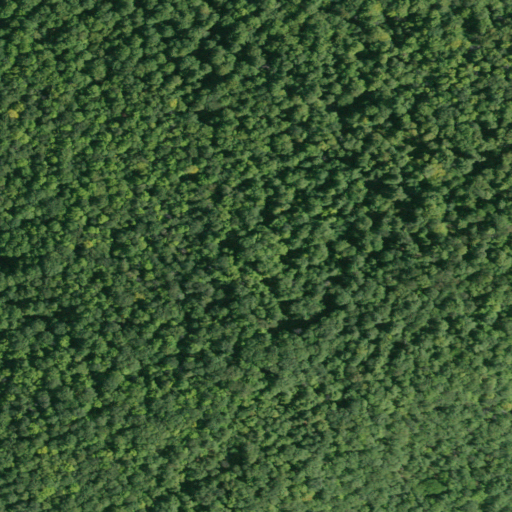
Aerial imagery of mountain in New York named Flat Hill containing deciduous forest and mixed forest